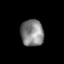
Tissue: prostate
Cell type: T cells
Senescence score: 0.2996
Nuclear area (px): 600
Mean DAPI intensity: 131.313